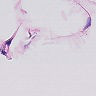
Metastatic tissue present: no